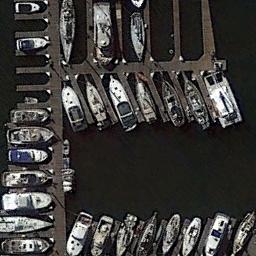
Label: harbor